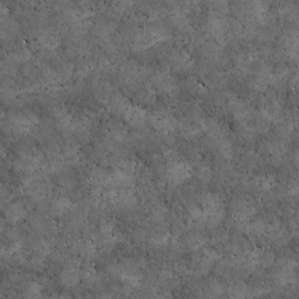
Label: non_frost